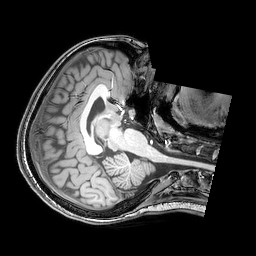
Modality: T1w
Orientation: axial
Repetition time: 0.00828 s
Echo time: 0.00388 s